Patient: sex M, age 47
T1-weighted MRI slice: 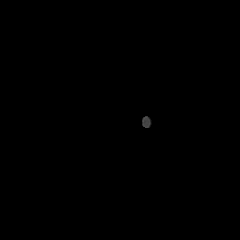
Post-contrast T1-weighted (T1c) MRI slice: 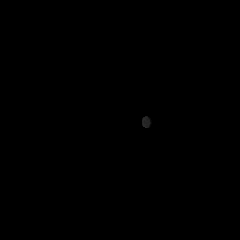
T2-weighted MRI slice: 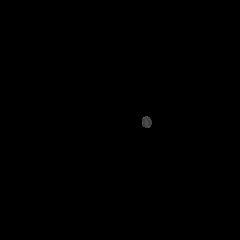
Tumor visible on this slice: no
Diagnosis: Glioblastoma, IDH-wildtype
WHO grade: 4